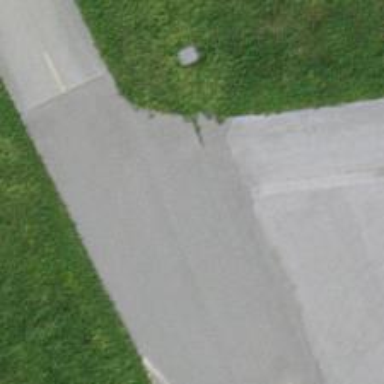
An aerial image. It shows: Image of taxiway at airport.